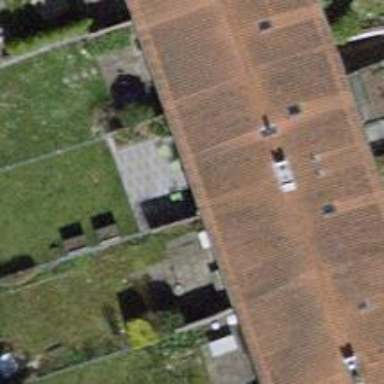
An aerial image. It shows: Building with tile roof.